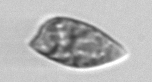
Label: Prorocentrum_dentatum